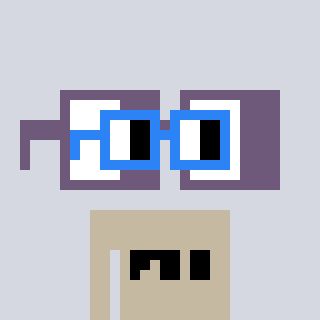
a pixel art character with square blue glasses, a glasses-shaped head and a bege-colored body on a cool background